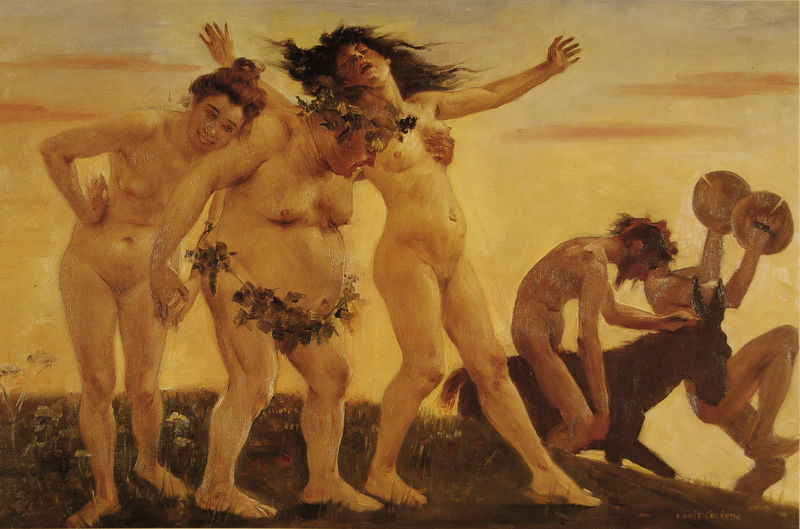
Titel: Heimkehrende Bacchanten
Künstler: Lovis Corinth
Standort: Wuppertal
Institution: Von der Heydt-Museum
Schlagwörter: akt, berg, blätter, gemälde, gott, haut, himmel, körper, mann, nackt, rubens, schatten, weiß, wolken, akte, frauen, gelb, grün, landschaft, menschen, ocker, abend, bewegung, blume, blumen, braun, brust, busen, frau, frisur, haar, hintergrund, licht, männer, orange, schmuck, stützen, blick, blüten, gras, rasen, tier, wiese, wolke, beige, fest, gesellschaft, symbolismus, tanz, alkohol, bart, betrunken, bärte, feier, feiern, gelage, arme, hände, dämmerung, feld, horizont, hügel, natur, wind, sonne, gold, haare, blatt, gesang, musik, musiker, pflanze, pflanzen, tanzen, renaissance, esel, pferd, reiter, ranken, beine, reiten, brüste, dutt, umarmung, moderne, warm, zug, sonnenuntergang, klein, füsse, figuren, wild, wein, dick, grazien, musikinstrument, stuck, nabel, bauch, nackte, erotik, knie, scham, vagina, abendrot, freude, frühling, fett, fleisch, griff, lachen, adam, eva, nacktheit, penis, corinth, antike, nakt, mollig, becken, ironie, kranz, lorbeer, lorbeerkranz, mythologie, orgie, trommel, maultier, muli, spitzbart, ranke, efeu, singen, götter, teufel, bacchus, satyr, begierde, böcklin, faun, lust, mythos, pan, wollust, müde, fröhlich, weinlaub, kränze, maulesel, trunkenheit, weinblätter, gottheit, ziegenbock, ziege, gaul, tänzer, spaß, festzug, tragik, grotesk, fröhlichkeit, trunken, bacchanal, dionysos, weinblatt, speck, schellen, ausgebreitete arme, tambourin, scmuck, maänner, voll, musikanten, ausgelassen, offenes haar, nippel, ausgelassenheit, mythisch, bachus, baccus, sartyr, bacchanale, besäufnis, rausch, mänade, mänaden, tanzend, schamlos, pornographie, wehende haare, übergewicht, freuen, nachte, trainieren, silen, dionysus, pauken, ausgebreitee, bachchanal, bachhanal, bacus, chinadutt, eiterin, nckte, reitenr, sonnenunergang, suff, trunkenhit, unbeschwertheit, bachantinnen, phaun, bachanal, lendengurt, lendenband, cymbeln